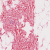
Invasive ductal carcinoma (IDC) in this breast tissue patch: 0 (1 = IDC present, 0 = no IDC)